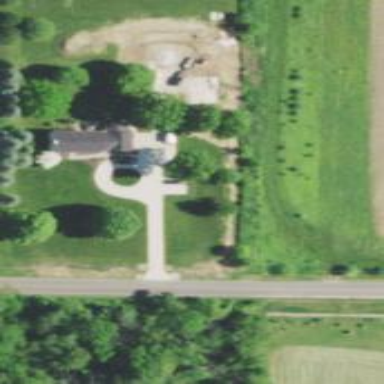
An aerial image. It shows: Driveway leading to service road.